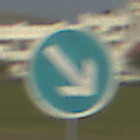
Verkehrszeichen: VorgeschriebeneVorbeifahrtRechts
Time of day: MorningAfternoon
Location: Outdoor (Suburban)
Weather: PartlyCloudy
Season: NotSpecified
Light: Natural